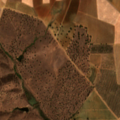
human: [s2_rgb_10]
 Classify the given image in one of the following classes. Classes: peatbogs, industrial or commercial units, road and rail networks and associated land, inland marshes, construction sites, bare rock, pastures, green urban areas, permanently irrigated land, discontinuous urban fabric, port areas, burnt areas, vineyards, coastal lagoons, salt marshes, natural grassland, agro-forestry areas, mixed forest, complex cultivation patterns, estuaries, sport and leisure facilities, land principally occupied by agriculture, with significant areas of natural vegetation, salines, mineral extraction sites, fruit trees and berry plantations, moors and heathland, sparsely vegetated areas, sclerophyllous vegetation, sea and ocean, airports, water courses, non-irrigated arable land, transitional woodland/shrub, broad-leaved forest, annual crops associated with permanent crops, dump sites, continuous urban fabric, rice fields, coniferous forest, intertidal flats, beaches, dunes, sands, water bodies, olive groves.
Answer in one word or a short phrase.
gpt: non-irrigated arable land, olive groves, agro-forestry areas